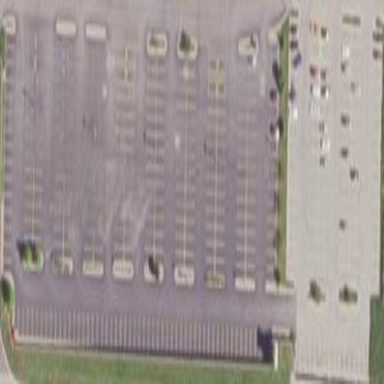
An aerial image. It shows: Paved parking area.